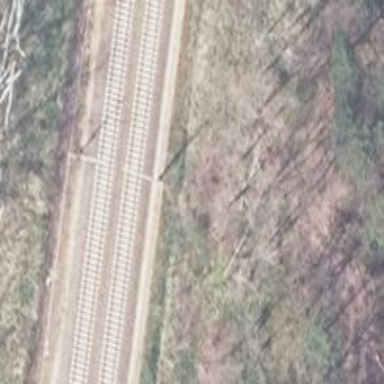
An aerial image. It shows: Milestone along the railway with catenary mast.